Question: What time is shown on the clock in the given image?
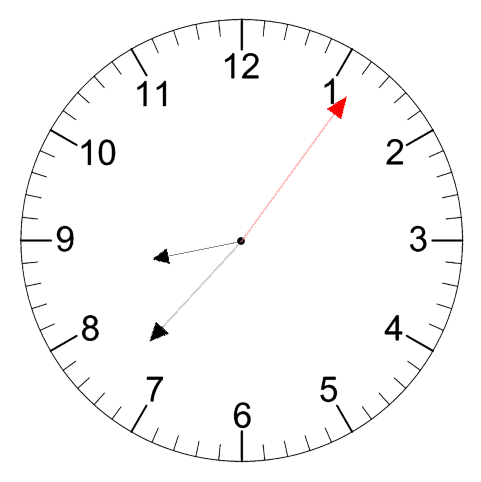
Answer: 08:37:06